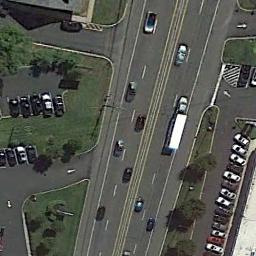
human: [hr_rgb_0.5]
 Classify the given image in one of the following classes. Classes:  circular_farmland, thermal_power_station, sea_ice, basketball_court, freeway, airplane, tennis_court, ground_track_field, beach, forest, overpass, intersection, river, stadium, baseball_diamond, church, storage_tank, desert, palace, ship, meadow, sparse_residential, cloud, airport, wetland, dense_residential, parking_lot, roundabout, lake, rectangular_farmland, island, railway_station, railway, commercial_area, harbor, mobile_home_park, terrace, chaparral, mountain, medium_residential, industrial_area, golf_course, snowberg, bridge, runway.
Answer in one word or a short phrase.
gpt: freeway